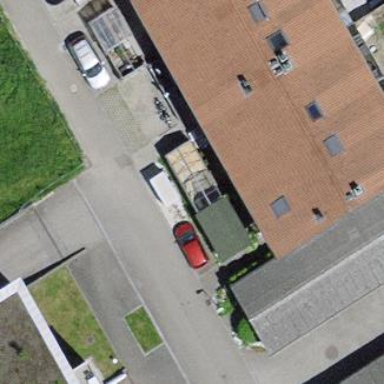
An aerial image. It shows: Terrace building.